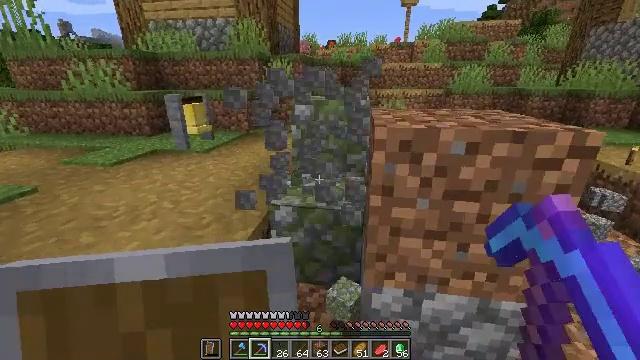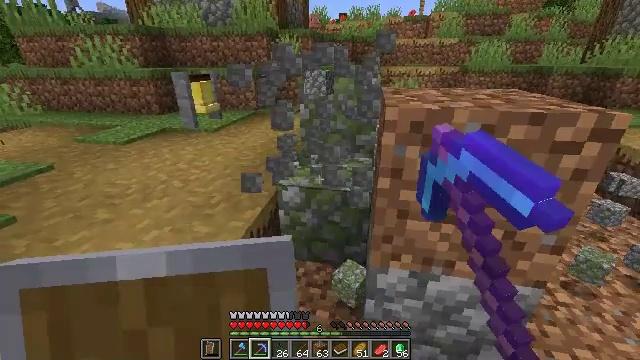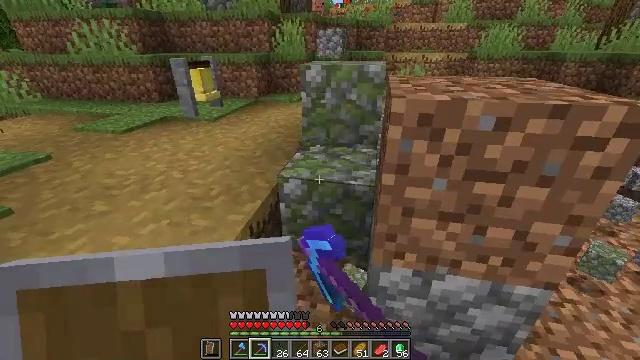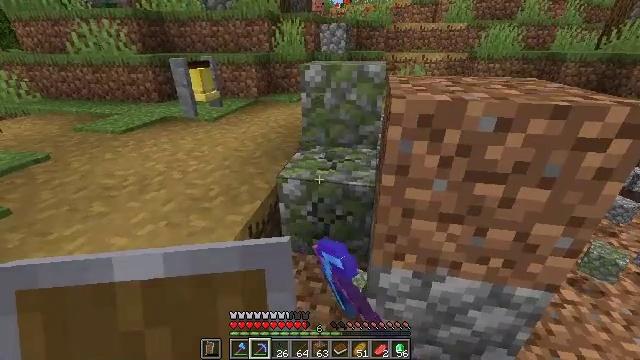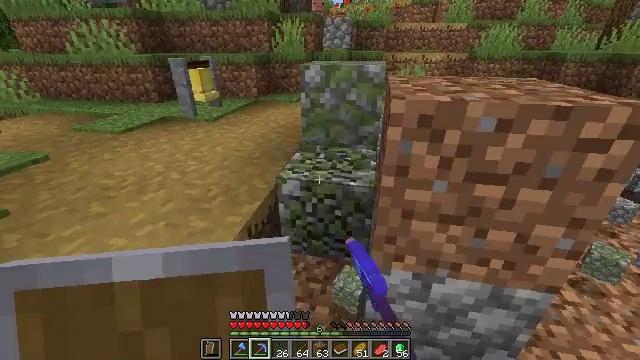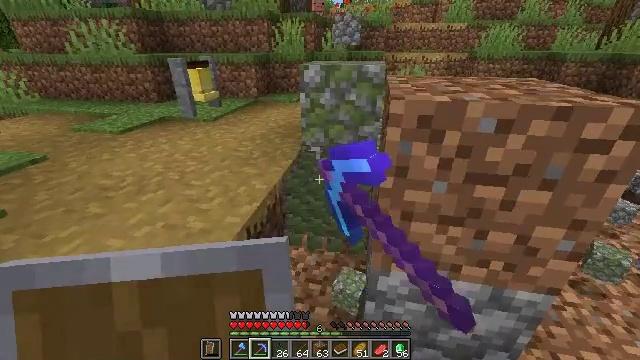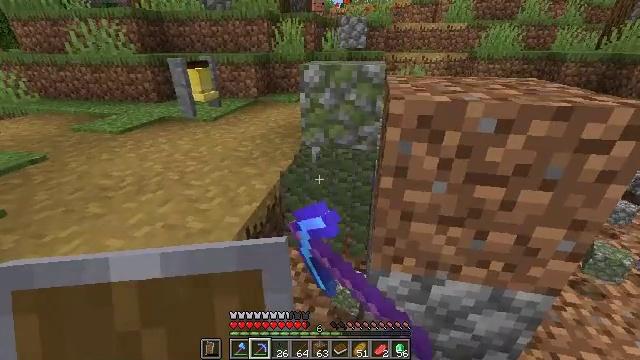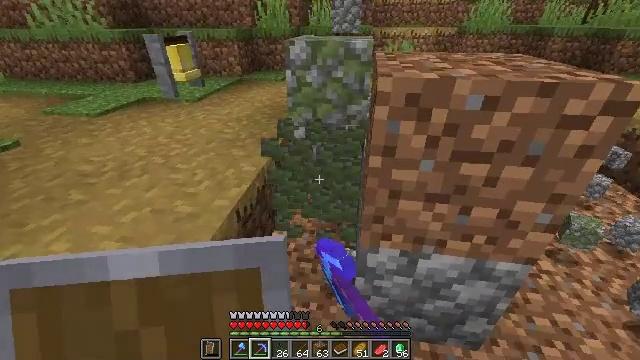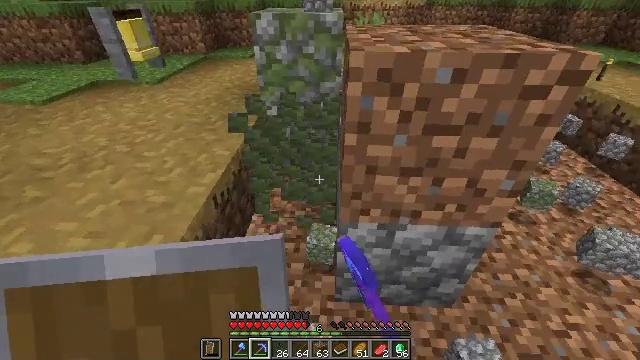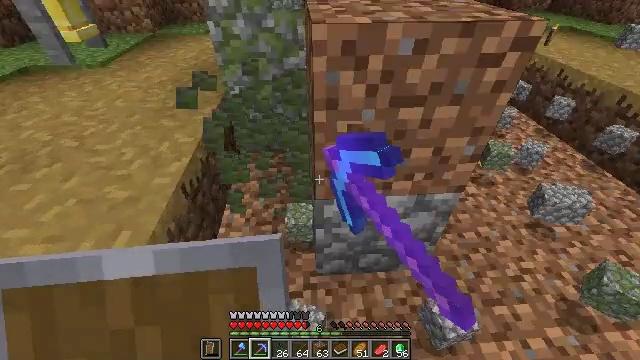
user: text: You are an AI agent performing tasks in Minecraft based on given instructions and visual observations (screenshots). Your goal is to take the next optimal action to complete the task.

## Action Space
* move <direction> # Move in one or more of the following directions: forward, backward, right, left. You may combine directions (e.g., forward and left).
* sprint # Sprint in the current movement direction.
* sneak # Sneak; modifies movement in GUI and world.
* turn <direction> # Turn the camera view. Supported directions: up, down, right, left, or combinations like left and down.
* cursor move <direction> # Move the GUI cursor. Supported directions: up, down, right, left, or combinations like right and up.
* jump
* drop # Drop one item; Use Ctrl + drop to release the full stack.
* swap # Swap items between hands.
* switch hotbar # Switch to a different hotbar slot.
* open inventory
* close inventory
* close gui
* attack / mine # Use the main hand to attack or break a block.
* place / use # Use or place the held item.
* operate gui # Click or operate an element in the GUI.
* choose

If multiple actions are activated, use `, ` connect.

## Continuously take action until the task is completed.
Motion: motion action
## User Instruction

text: Harvest mossy cobblestone for building.
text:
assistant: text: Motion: move forward, sneak, turn left and down, attack / mine
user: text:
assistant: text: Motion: sneak, turn down, attack / mine
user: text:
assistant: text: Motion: sneak, attack / mine
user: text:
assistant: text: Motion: sneak, attack / mine
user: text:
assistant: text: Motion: sneak, attack / mine
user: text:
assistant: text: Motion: sneak, attack / mine
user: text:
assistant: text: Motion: sneak, turn right and down, attack / mine
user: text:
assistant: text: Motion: sneak, turn right and down, attack / mine
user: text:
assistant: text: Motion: sneak, turn right and down, attack / mine
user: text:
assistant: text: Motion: sneak, attack / mine